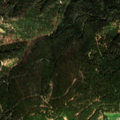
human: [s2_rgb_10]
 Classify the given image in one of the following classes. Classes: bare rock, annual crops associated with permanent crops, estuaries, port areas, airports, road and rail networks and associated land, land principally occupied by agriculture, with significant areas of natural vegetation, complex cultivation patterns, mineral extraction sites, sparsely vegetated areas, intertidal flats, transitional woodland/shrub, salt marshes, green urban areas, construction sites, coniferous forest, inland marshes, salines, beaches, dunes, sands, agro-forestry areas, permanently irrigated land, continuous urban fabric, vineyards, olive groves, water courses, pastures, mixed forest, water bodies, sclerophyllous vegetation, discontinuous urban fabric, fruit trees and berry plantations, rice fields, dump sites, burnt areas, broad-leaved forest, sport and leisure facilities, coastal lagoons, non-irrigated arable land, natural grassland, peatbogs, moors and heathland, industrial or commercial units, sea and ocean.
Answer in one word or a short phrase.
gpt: pastures, coniferous forest, mixed forest, transitional woodland/shrub